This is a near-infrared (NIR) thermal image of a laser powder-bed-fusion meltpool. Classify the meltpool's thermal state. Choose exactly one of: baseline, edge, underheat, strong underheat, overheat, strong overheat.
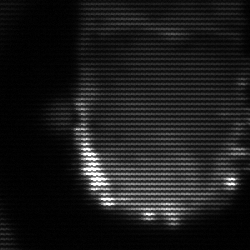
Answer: baseline